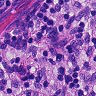
Metastatic tissue present: no